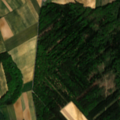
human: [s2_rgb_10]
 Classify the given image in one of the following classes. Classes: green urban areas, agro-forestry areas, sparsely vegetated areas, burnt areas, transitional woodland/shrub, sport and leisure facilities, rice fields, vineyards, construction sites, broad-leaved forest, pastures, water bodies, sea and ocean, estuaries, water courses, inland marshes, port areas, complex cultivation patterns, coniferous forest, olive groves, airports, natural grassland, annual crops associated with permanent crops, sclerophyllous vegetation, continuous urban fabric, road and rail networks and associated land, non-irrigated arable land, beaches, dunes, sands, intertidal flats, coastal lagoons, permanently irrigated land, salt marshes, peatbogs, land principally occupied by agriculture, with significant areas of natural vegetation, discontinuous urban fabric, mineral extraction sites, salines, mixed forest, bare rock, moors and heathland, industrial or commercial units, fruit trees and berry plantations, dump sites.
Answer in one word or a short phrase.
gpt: non-irrigated arable land, complex cultivation patterns, land principally occupied by agriculture, with significant areas of natural vegetation, broad-leaved forest, mixed forest